Aerial crown-view tile of a tropical tree (Barro Colorado Island, Panama), acquired 20250414:
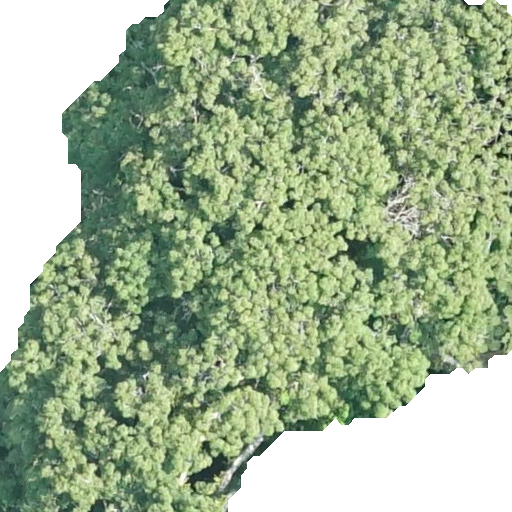
Species: Ceiba pentandra
GBIF accepted scientific name: Ceiba pentandra
Crown area: 343.02 m²